Question: I have a C/C++ application architected with the following components
1. Native C/C++ application (single-threaded message pump, typical Win32 UI app), which statically links (2)
2. Native C/C++ Lib/DLL which dynamically loads (3) at run-time
3. A C++/CLI DLL compiled with /clr which wraps a C# assembly (4)
4. A C# assembly which uses TPL and has background timers, all exposed via static singleton methods
My issue is this: C# assembly spawns asynchronous I/O threads in response to calls from the parent app and uses a pair of System.Threading.Timer instances in the background.
These threads keep attaching the the native C/C++ application (1) and are causing some side-effects, such as COM initialization issues.
Here's what the output Window looks like when the C# component is running, and I can see those threads attach to the C++/CLI DLL (3) entry point when it runs.

My question is: how to I firewall these C# threads from the C/C++ application? I don't want those threads to be able to keep calling the entry point of the native code that loaded it.
So far the best work-around we've been able to come up is running all of the code that calls the C++/CLI / C# dlls (3 and 4) in their own separate Win32 thread (which works), but I would appreciate any other suggestions!
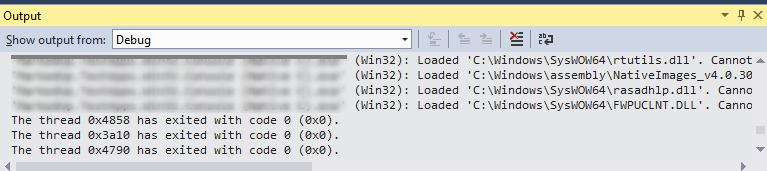
Answer: This is entirely normal. Your <URL> gets called whenever a thread starts running. Doesn't matter who originated the thread, it happens both for threads started by native code as well as managed code. You'll get the 'DLL_THREAD_ATTACH' notification when the thread starts running. 'DLL_THREAD_DETACH' when it stops running again.
The of these callbacks is to help you setup thread-local storage. You normally entirely ignore them. You can ask Windows to not bother with it, call <URL> in your DLL_PROCESS_ATTACH notification handler.
This is purely meant as an optimization, not as a bug workaround. There is no conceivable scenario where these callbacks should ever cause COM problems, I doubt you truly discovered the source of your problem. Unless your DllMain() function is ignoring the 'fdwReason' argument, that would be bad.